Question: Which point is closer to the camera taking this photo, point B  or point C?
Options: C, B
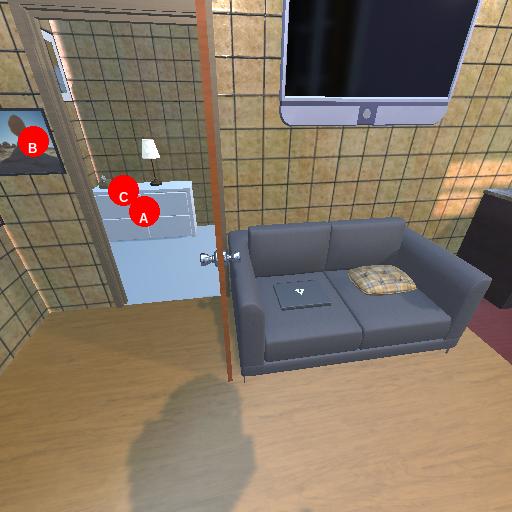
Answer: C